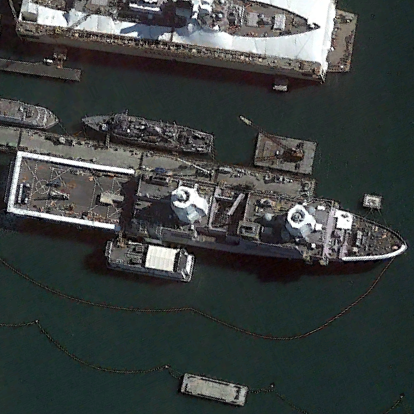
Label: combat